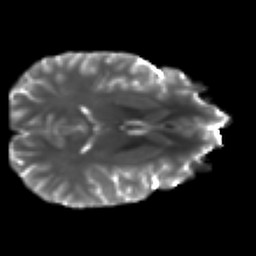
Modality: T2w
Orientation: axial
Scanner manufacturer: ge
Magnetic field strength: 3 T
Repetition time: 7.98 s
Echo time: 0.0701 s